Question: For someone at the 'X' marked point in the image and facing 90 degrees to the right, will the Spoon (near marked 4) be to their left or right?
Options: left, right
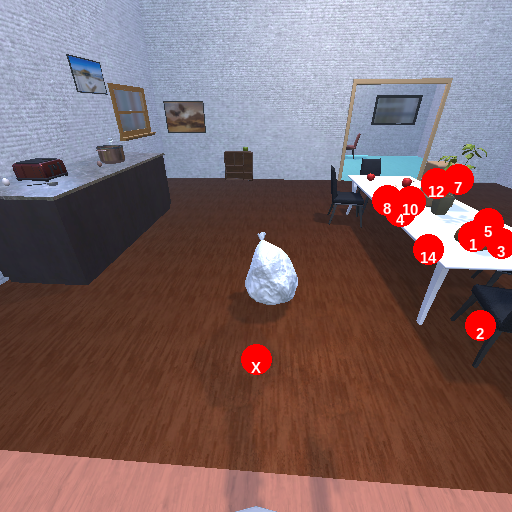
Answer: left